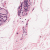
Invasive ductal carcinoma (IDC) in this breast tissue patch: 0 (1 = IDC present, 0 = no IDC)